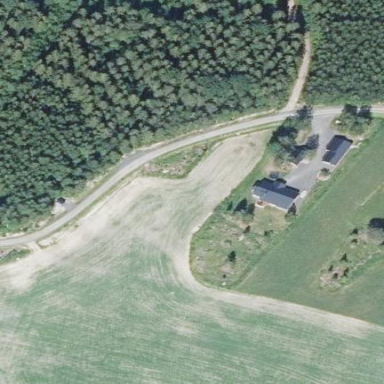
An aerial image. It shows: Farmyard area.